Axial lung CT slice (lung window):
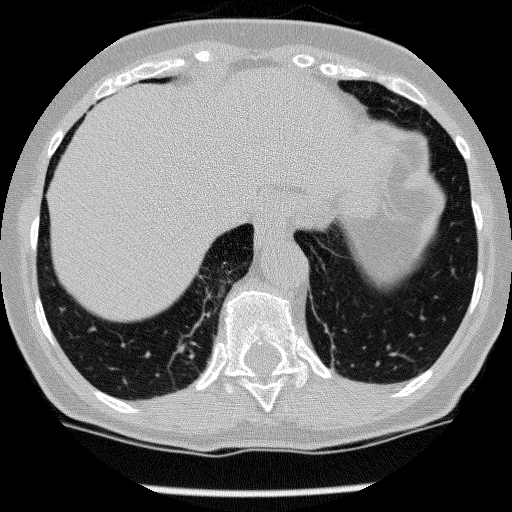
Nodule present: no